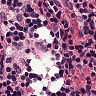
Metastatic tissue present: no